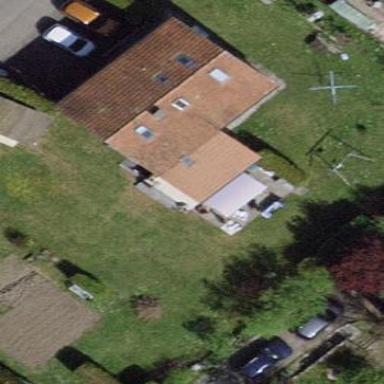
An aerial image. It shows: Garden enclosed by fence.